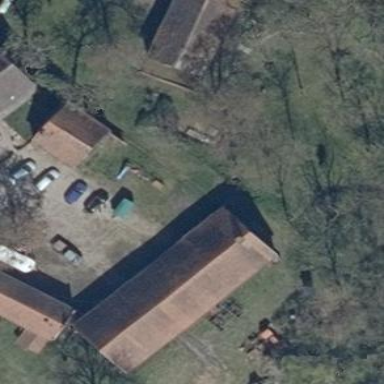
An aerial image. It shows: Simple and straightforward house.